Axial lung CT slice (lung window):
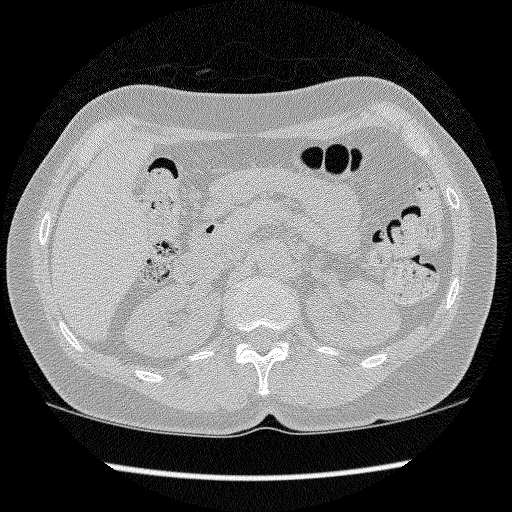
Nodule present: no